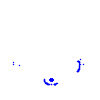
Particle: proton